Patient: sex F, age 83
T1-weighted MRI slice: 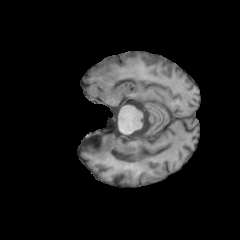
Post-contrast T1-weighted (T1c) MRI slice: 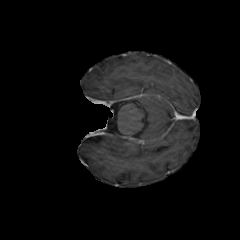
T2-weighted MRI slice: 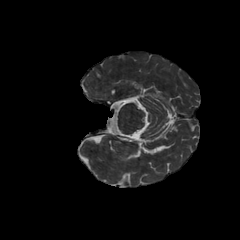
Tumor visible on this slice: no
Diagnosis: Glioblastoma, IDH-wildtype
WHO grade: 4